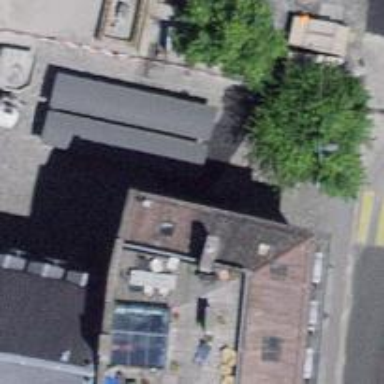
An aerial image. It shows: Bicycle parking shed.